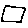
Label: square